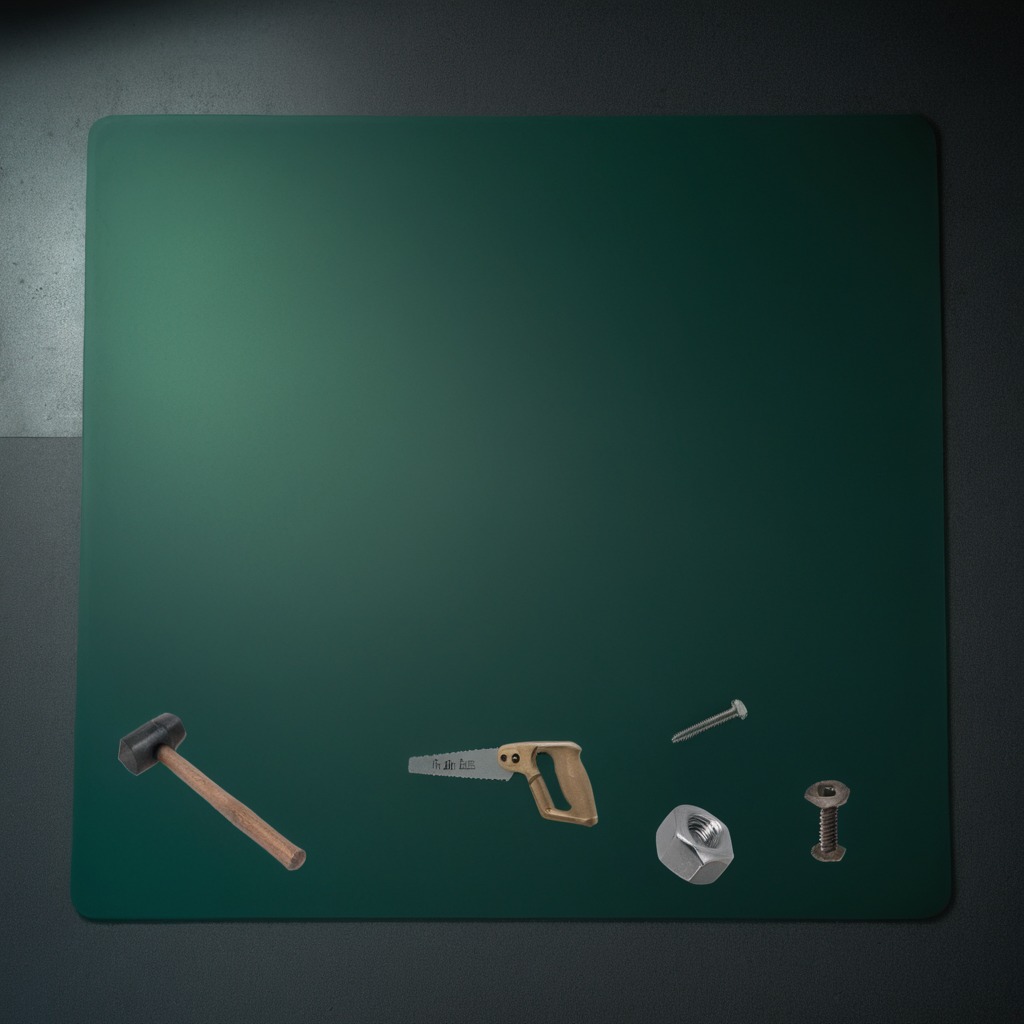
A hammer, an iron nail, a metal machine screw, a handheld metal saw, and a metal nut are lying on the granite tabletop.